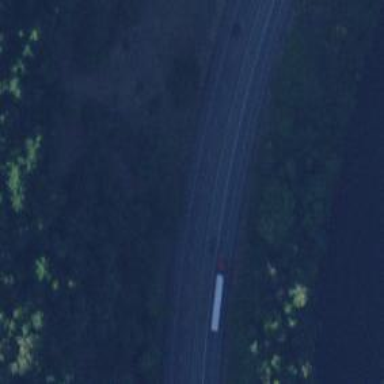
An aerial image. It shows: Motorway.